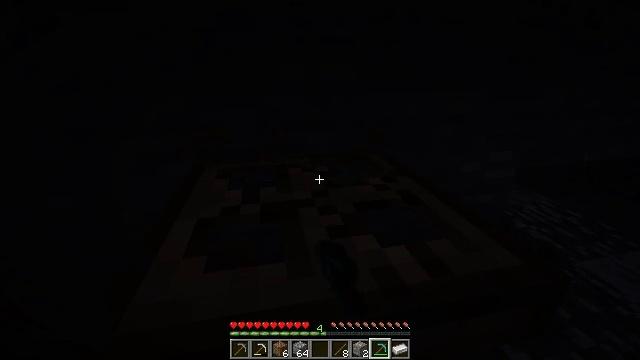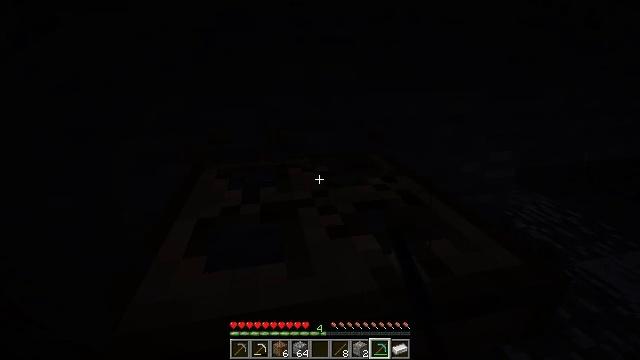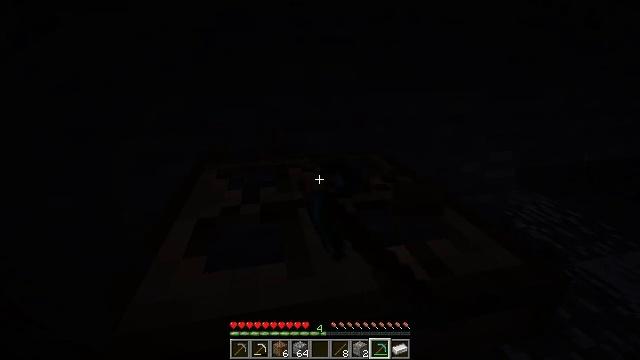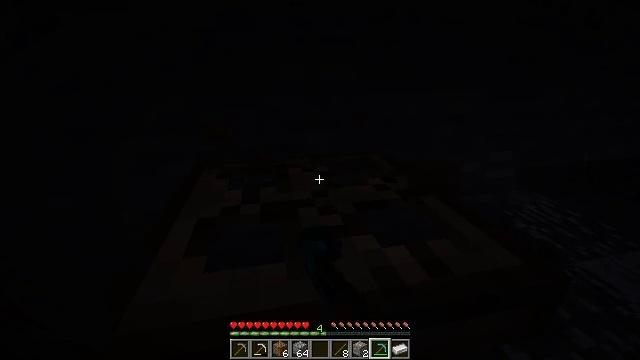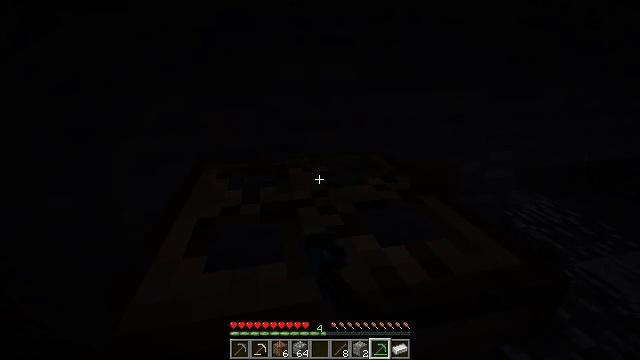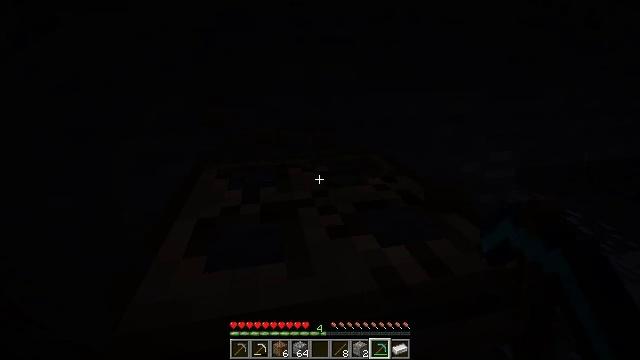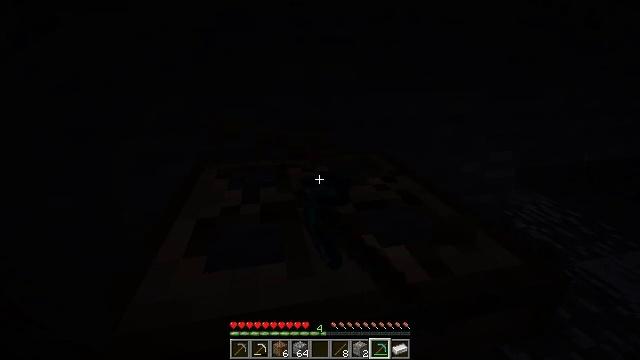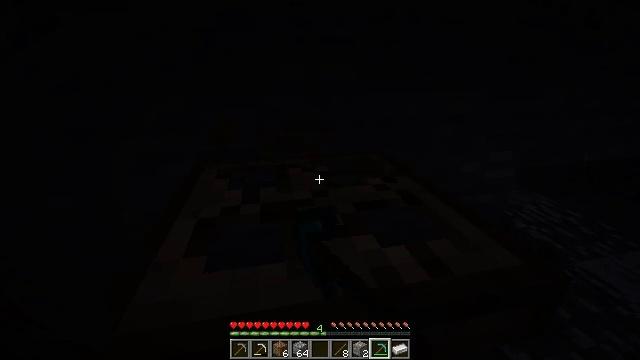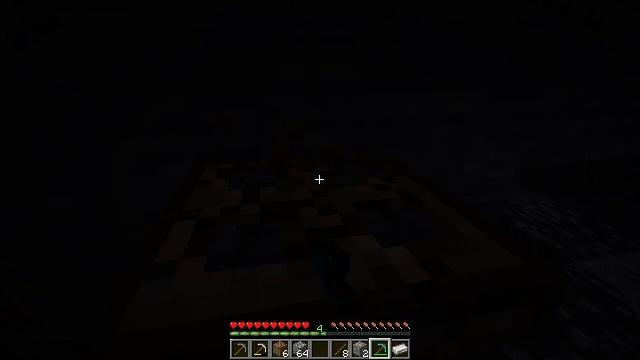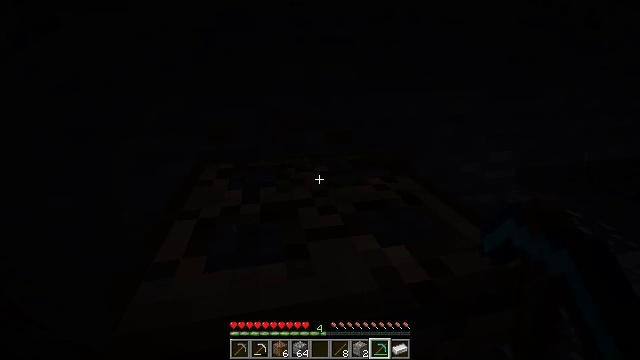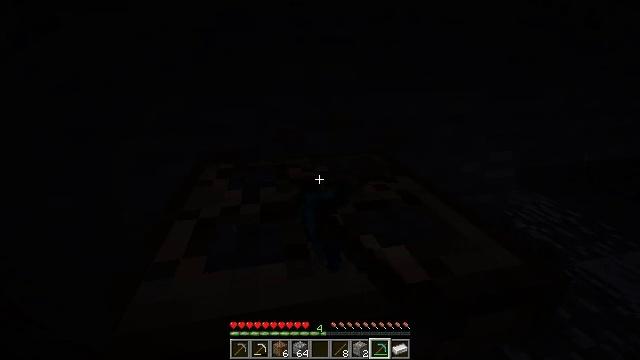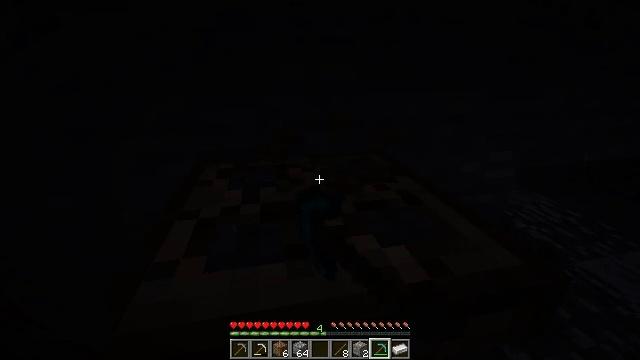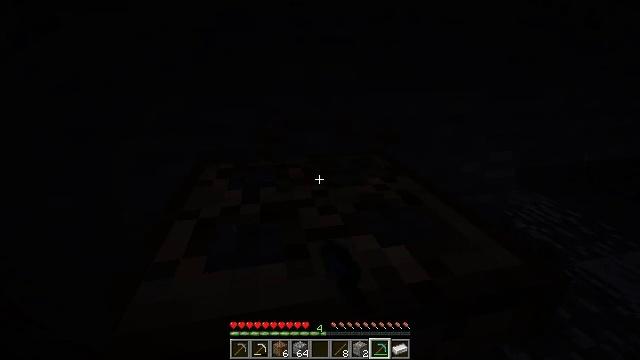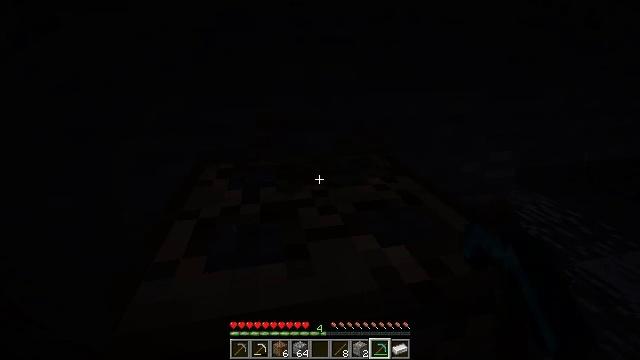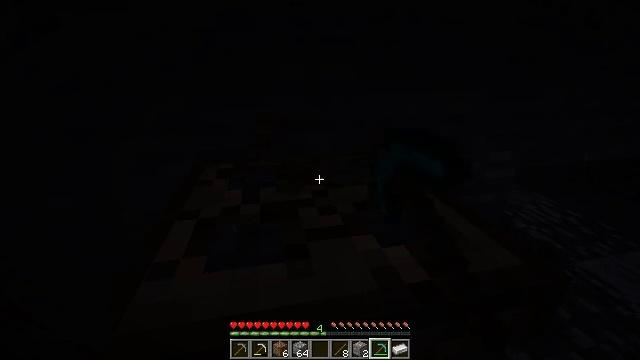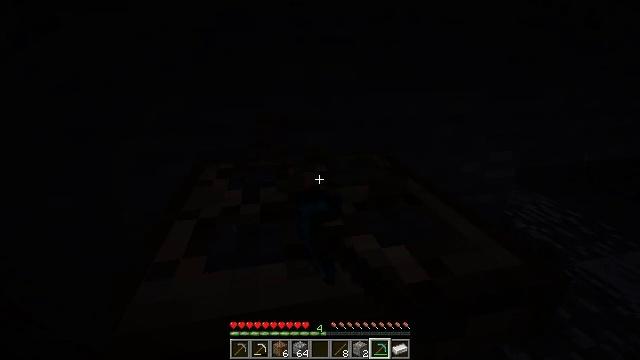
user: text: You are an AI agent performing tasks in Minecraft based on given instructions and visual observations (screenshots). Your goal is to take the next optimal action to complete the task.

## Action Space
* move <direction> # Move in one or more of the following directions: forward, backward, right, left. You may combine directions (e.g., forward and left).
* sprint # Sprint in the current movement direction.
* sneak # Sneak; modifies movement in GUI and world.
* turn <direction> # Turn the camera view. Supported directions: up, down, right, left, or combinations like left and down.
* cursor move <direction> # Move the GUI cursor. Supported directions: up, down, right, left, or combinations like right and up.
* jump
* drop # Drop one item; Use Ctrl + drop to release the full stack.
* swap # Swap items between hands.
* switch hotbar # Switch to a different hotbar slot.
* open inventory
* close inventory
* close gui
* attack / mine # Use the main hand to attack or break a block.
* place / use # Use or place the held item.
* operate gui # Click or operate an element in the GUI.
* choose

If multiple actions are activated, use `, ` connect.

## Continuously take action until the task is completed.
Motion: motion action
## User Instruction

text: Remove the oak trapdoor from its place.
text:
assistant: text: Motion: attack / mine
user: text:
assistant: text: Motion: attack / mine
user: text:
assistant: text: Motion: attack / mine
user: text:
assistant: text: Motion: attack / mine
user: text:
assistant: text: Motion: attack / mine
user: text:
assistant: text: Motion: attack / mine
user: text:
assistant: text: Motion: attack / mine
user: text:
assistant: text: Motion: attack / mine
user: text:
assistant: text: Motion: attack / mine
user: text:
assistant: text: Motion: attack / mine
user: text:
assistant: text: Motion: attack / mine
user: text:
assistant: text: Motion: attack / mine
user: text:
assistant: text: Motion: attack / mine
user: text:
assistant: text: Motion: attack / mine
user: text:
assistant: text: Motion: attack / mine
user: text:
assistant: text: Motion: attack / mine
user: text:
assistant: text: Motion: attack / mine
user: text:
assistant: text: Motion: attack / mine
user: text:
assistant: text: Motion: attack / mine
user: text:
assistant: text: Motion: attack / mine
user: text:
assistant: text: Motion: attack / mine
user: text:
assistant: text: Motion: attack / mine
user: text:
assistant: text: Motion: attack / mine
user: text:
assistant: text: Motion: attack / mine
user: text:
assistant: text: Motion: attack / mine
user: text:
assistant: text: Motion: attack / mine
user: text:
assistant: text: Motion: attack / mine
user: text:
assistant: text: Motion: attack / mine
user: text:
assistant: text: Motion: attack / mine
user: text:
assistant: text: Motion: attack / mine